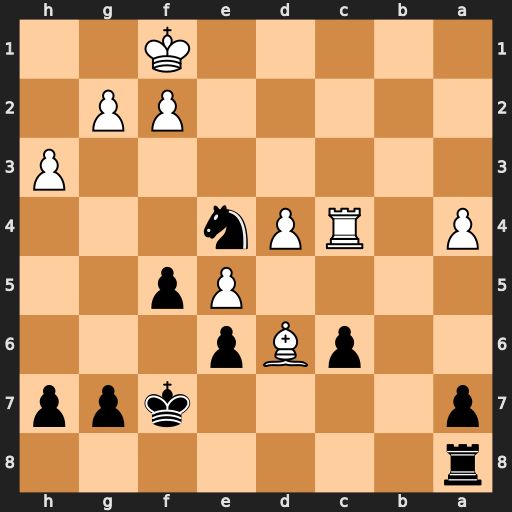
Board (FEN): r7/p4kpp/2pBp3/4Pp2/P1RPn3/7P/5PP1/5K2
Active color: b
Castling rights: -
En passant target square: -
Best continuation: Nd2+ Ke2 Nxc4